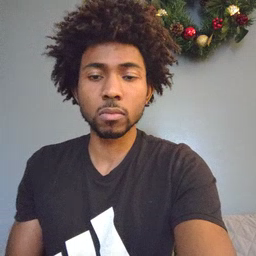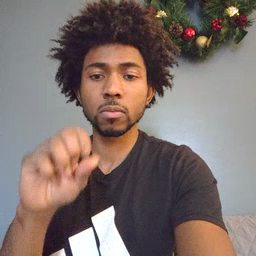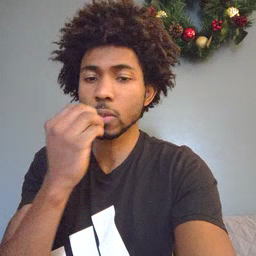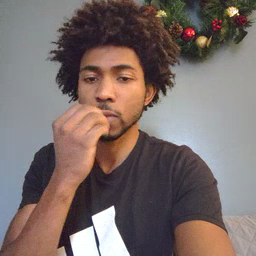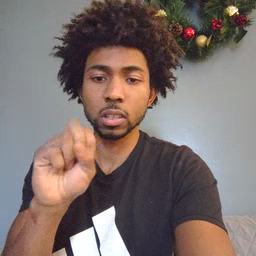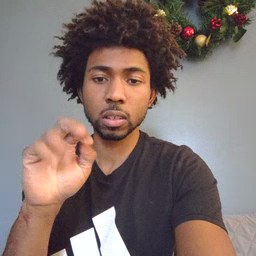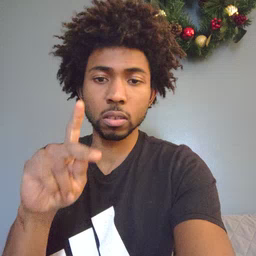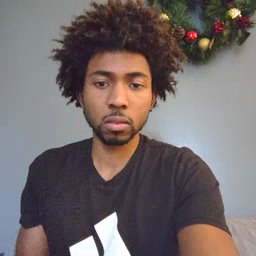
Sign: snack